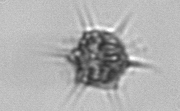
Label: Dictyocha